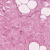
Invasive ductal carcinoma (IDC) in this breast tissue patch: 0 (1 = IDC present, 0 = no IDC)